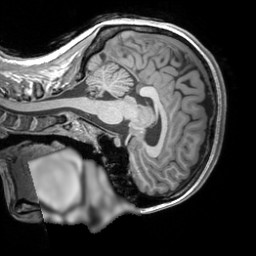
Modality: T1w
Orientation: sagittal
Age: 23
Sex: female
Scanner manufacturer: siemens
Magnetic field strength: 3 T
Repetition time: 1.9 s
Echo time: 0.00293 s